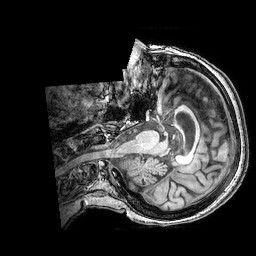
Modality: T1w
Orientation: axial
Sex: female
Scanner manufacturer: philips
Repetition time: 0.008315 s
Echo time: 0.00385 s